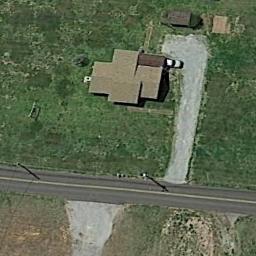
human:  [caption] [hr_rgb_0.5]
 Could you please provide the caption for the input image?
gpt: The sparse residential is surrounded by grass .

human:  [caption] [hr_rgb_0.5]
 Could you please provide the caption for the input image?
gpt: There are several houses of different sizes in a sparse residential area surrounded by grass and a road .

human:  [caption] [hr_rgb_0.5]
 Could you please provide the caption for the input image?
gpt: There are three houses on either side of the road, One of which has a swimming pool .

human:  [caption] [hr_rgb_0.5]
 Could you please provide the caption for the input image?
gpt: The sparse residential is on the grass next to the bare land and a road .

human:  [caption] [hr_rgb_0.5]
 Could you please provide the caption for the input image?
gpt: A sparse residential area with a brown building on the green meadow .